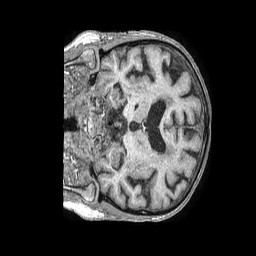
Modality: T1w
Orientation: coronal
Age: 73
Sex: male
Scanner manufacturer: philips
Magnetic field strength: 1.5 T
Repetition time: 0.007596 s
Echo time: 0.00346 s